Field crop: maize
Growth stage: 2
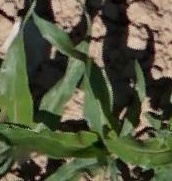
Species: maize